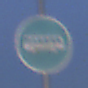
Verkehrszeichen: Busssonderstreifen
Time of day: SunriseSunset
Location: Outdoor (Nature)
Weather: Clear
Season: NotSpecified
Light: Natural